Question: I have few divs which I want to display as separate boxes in two columns.
'''
<div class="short-desk">
<p>BOX 1</p>
</div>
<div class="short-desk">
<p>BOX 2</p>
</div>
...
'''
'''
.short-desk {
display: inline-block;
width: 42%;
height: 180px;
border:1px solid #000;
}
'''

I tried to use css diaplay:inline-block property, but there is some problem with alignment:
2 boxes in one row are not on same level.
Actually they are working OK with small text inside, but, when I put a little bit longer text, then their level changes and doesn't match each other.
See demo here:
> <URL>
how can I fix this?
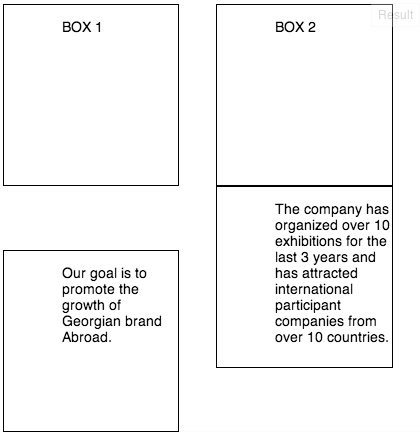
Answer: Actually, you inadvertently placed the solution in your question title.
Adding this style to your definition seems to give the intended behaviour:
'''
.short-desk {
vertical-align:top;
}
'''
Here's an <URL>.
If this isn't what you were looking for, let me know and I'll be happy to help further!